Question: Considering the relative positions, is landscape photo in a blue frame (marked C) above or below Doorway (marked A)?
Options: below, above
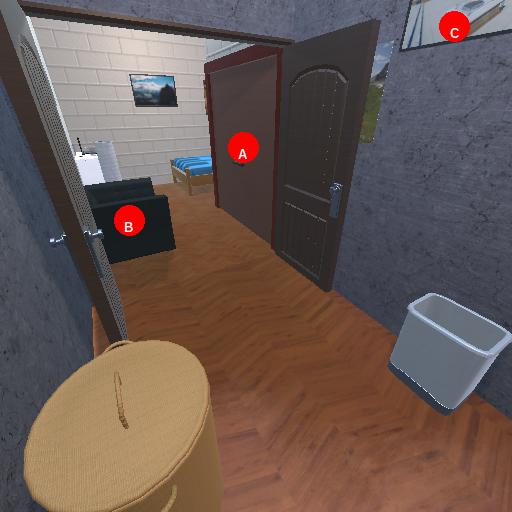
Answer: below